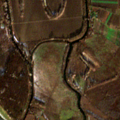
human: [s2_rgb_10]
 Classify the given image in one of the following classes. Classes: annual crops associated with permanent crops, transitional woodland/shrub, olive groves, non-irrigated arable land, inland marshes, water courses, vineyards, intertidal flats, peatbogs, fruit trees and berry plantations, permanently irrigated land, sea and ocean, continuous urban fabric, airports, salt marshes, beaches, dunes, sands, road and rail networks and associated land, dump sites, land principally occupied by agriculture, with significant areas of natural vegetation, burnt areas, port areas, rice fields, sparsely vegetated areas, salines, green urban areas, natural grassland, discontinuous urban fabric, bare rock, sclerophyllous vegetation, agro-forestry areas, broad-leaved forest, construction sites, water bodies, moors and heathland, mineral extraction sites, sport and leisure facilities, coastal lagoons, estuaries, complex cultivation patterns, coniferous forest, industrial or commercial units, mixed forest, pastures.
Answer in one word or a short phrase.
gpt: non-irrigated arable land, complex cultivation patterns, broad-leaved forest, transitional woodland/shrub